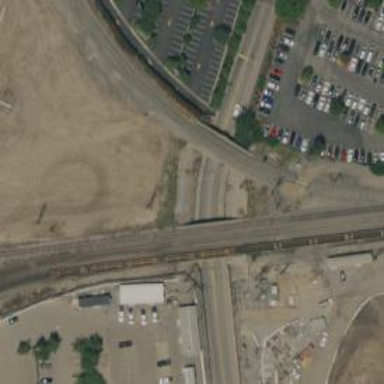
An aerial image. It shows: Railway bridge leading to railway yard.